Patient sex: F
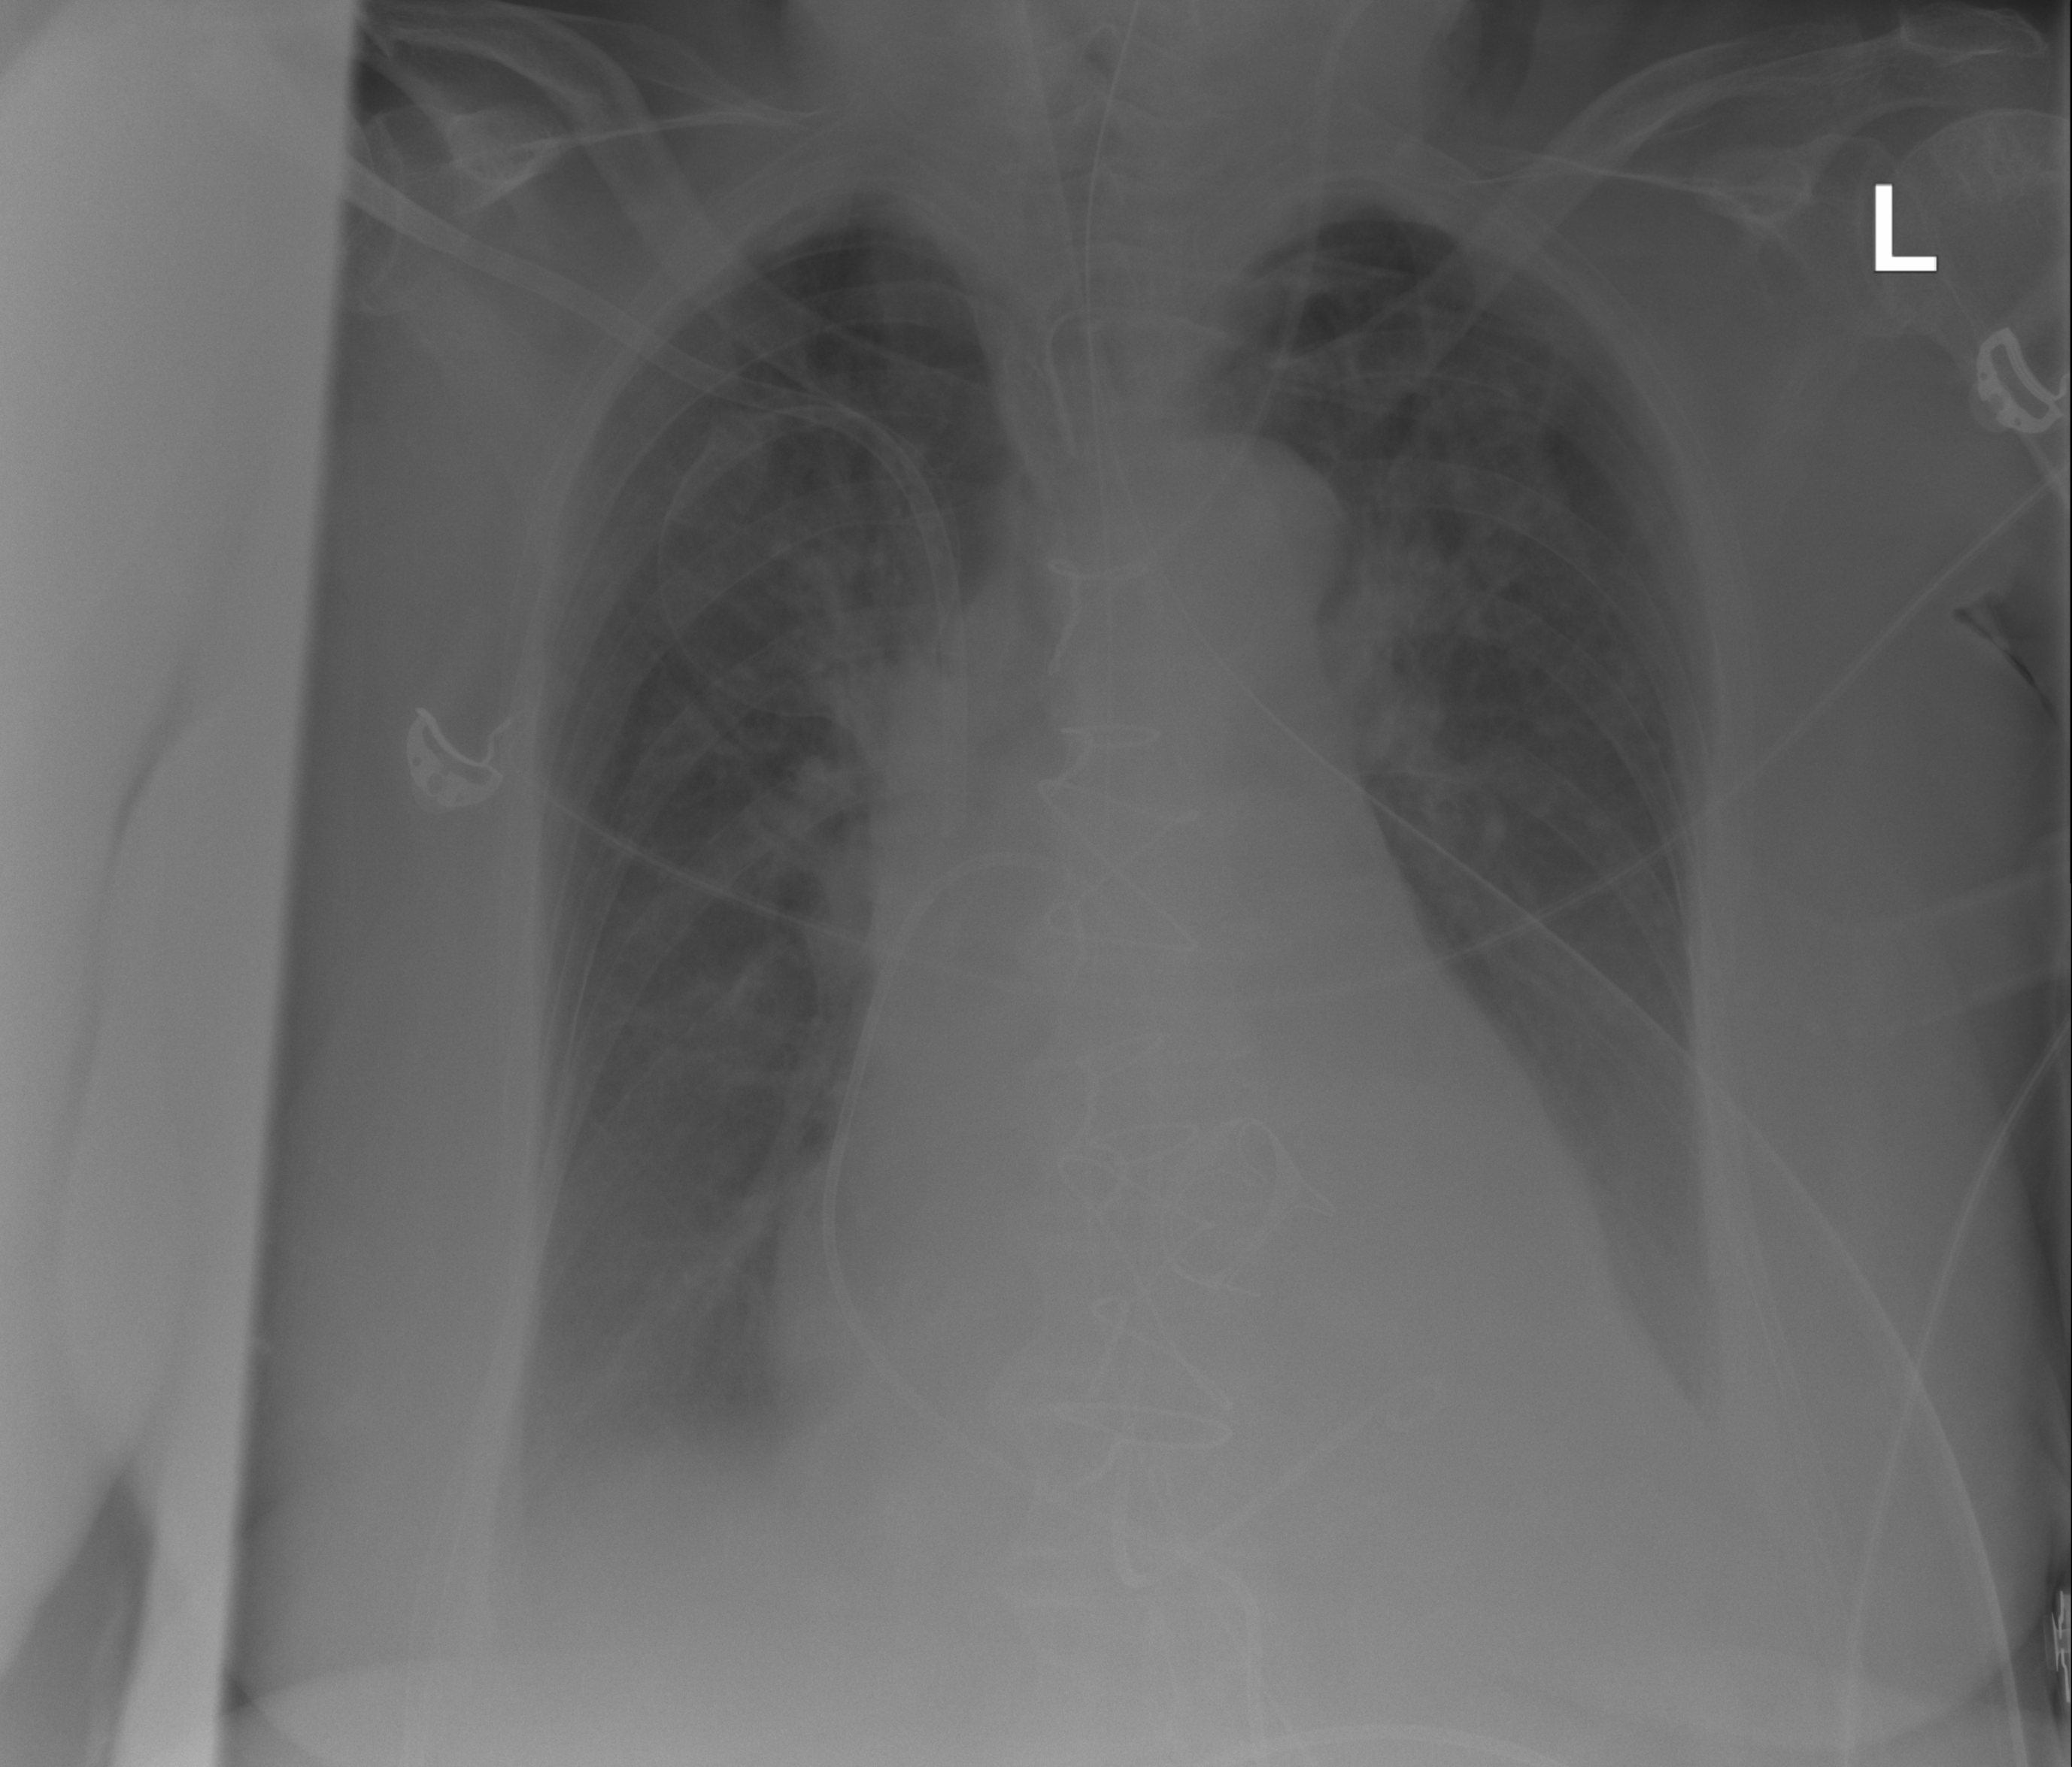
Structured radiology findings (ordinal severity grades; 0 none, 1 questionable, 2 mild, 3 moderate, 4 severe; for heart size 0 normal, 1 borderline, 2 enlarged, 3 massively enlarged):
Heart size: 2
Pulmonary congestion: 2
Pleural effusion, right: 2
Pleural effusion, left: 2
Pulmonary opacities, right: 0
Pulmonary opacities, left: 0
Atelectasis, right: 2
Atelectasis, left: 2